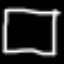
Label: square